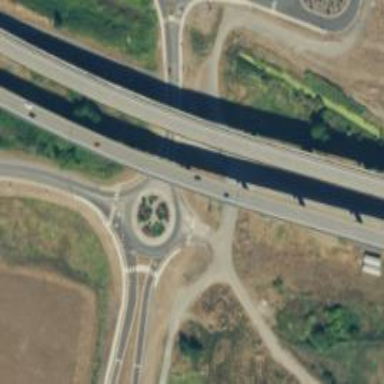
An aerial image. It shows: Unclassified road leading to roundabout junction.